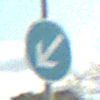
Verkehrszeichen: VorgeschriebeneVorbeifahrtLinks
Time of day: MorningAfternoon
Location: Outdoor (RoadRail)
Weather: PartlyCloudy
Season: NotSpecified
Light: Natural